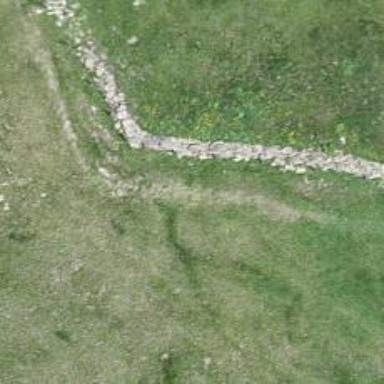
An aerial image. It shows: Path on the ground.